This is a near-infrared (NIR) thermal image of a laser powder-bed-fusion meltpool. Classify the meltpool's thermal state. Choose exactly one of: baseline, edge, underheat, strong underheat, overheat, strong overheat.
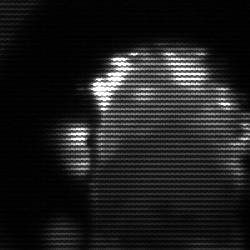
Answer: baseline